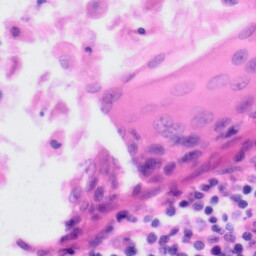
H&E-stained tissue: Tonsil